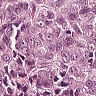
Metastatic tissue present: yes